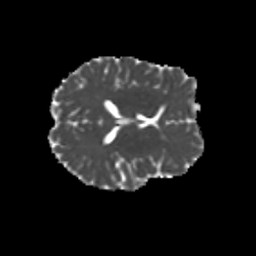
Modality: MD
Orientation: axial
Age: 24
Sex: female
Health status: healthy
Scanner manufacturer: siemens
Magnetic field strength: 3 T
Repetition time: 8.6 s
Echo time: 0.095 s